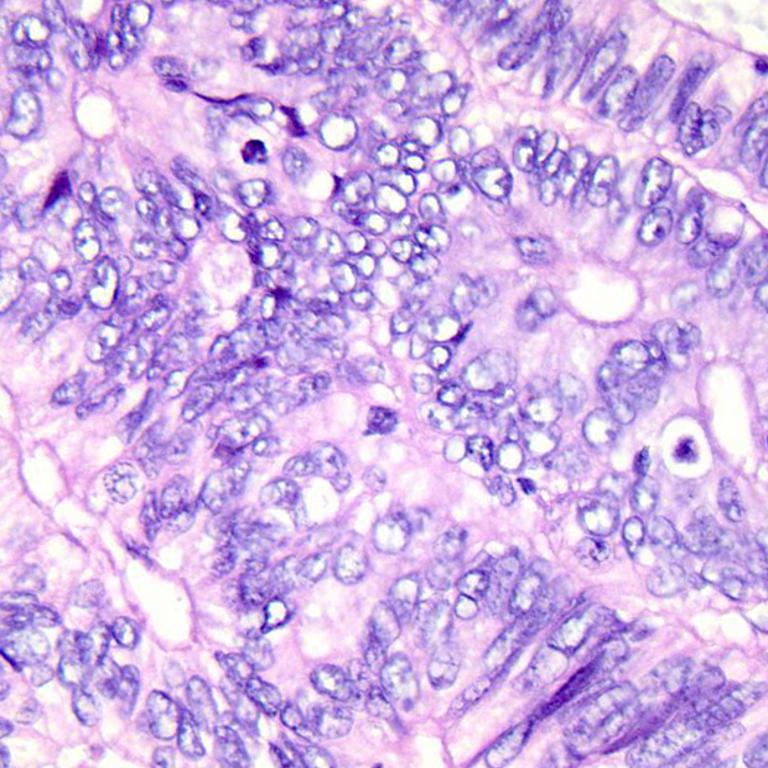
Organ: colon
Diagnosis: adenocarcinomas